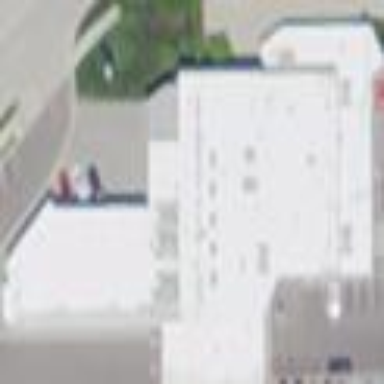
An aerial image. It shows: Building housing car shop.